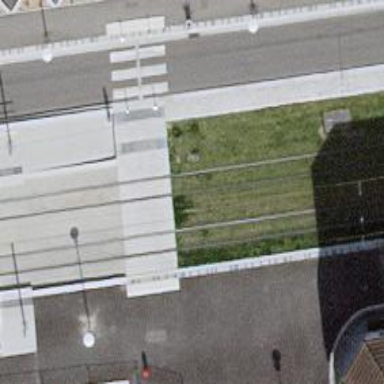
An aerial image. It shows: Tram crossing on the railway.